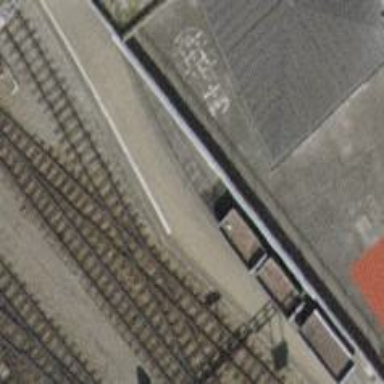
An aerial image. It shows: Narrow gauge railway siding with one track. The railway line is electrified with contact line.